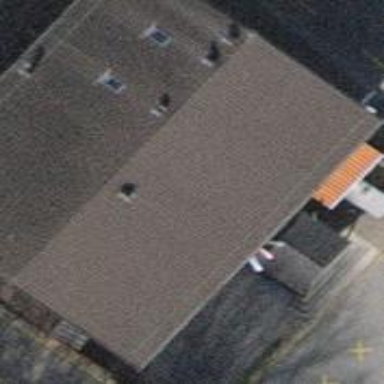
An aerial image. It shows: Restaurant.